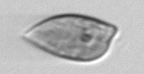
Label: Prorocentrum_dentatum